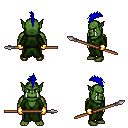
a pixel art fantasy rpg character, male body template, orc, green skin, green robe, gold greaves, blue mohawk hairstyle, gold gloves, spear, four views (front, back, left, right), 2x2 character sprite sheet, small pixel art, hard edges, no anti-aliasing